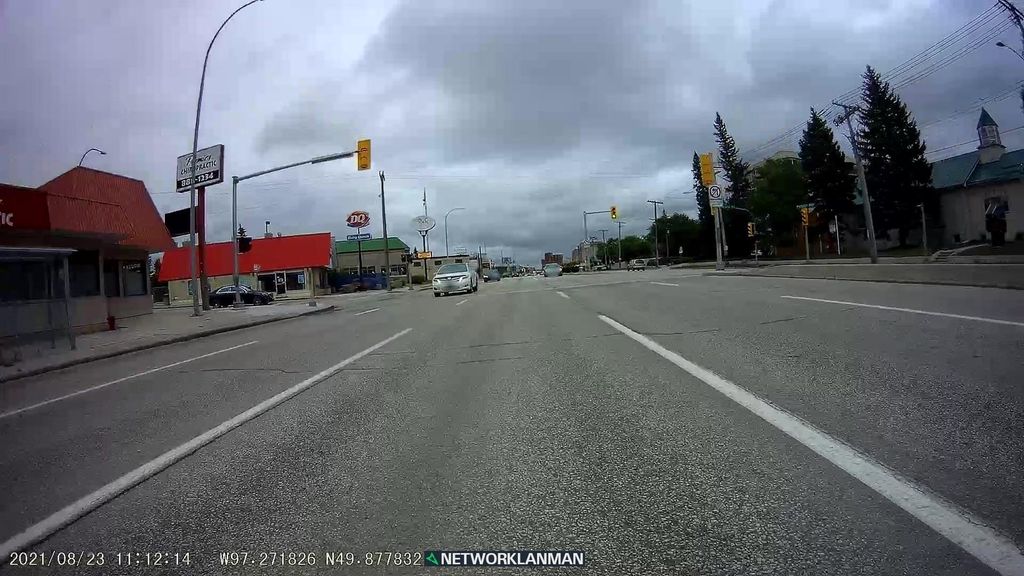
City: winnipeg